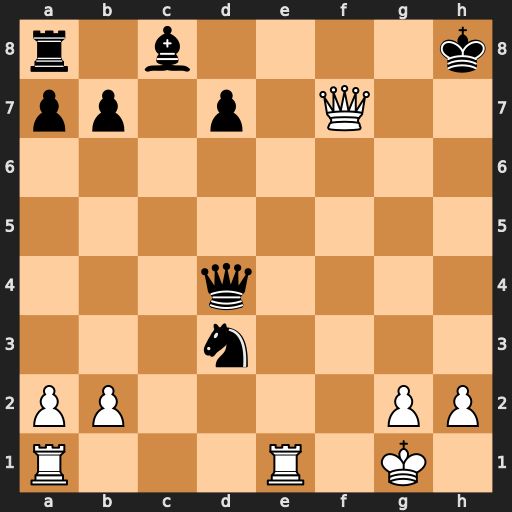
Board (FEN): r1b4k/pp1p1Q2/8/8/3q4/3n4/PP4PP/R3R1K1
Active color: w
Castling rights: -
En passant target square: -
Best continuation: Kf1 Qf4+ Qxf4